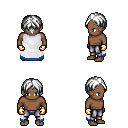
a pixel art fantasy rpg character, male body template, human, dark skin, white trimmed cape, metal pants, white parted hairstyle, gold gloves, four views (front, back, left, right), 2x2 character sprite sheet, small pixel art, hard edges, no anti-aliasing